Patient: sex M, age 79
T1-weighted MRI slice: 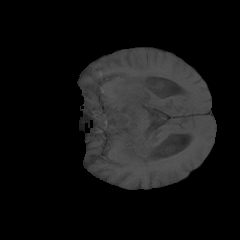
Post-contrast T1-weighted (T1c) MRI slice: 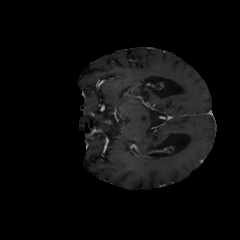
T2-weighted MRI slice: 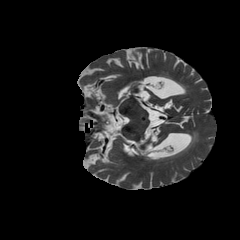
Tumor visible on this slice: no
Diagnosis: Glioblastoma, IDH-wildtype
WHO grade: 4